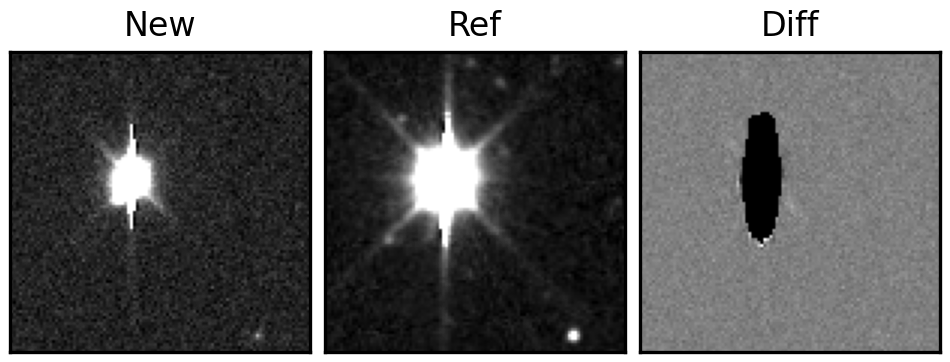
Label: bogus